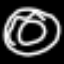
Label: donut